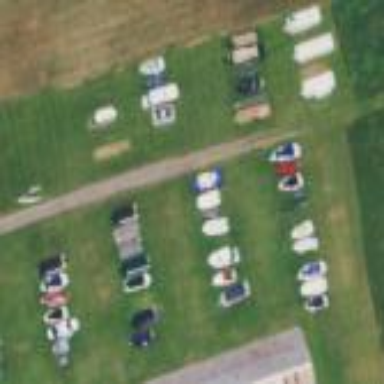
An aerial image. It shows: RV storage facility.